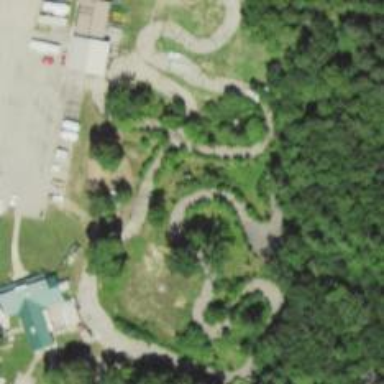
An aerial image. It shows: Karting raceway for sports enthusiasts.